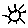
Label: sun